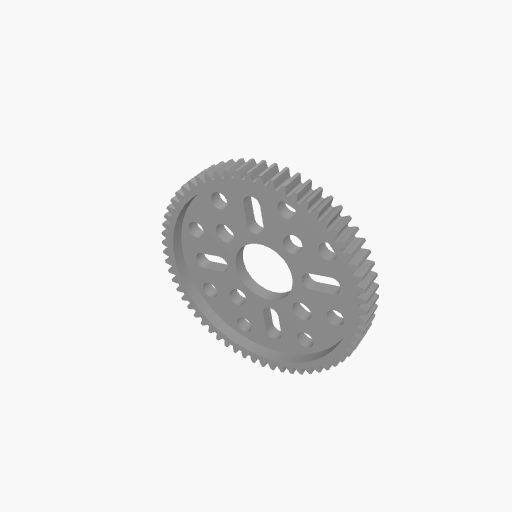
Part: HubMountAluminumGear60T